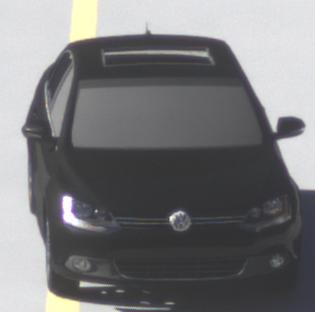
Make: VW
Model: Jetta 1.2 TSI
Detailed model: Jetta (IV)
Model produced from: 2011/01
Model produced until: 2014/08
Doors: 4
Color: black
Road condition: dry road
Daytime: morning or afternoon
Contrast: high contrast